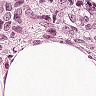
Metastatic tissue present: yes